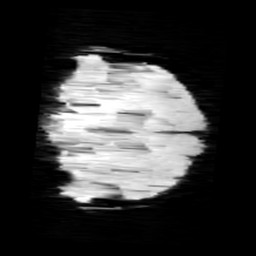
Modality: minIP
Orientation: coronal
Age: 13
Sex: male
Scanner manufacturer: siemens
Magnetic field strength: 3 T
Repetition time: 0.027 s
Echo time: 0.02 s